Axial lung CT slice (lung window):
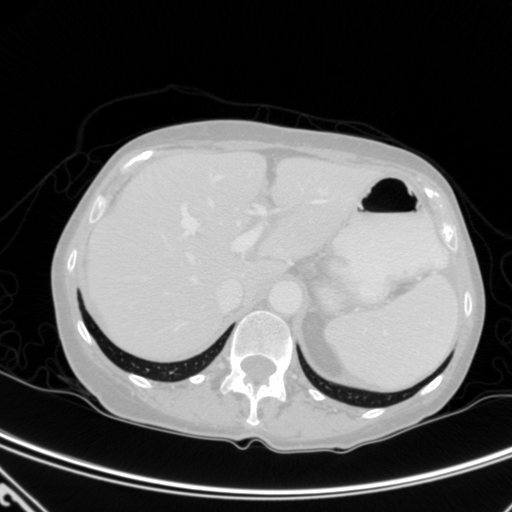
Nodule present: no